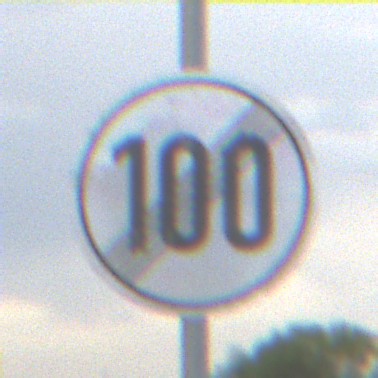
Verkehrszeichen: EndeGeschwindigkeit100
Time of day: MorningAfternoon
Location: Outdoor (RoadRail)
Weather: PartlyCloudy
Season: NotSpecified
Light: Natural